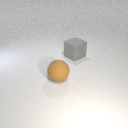
large brown rubber sphere to the left of large gray rubber cube